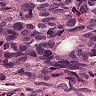
Metastatic tissue present: yes